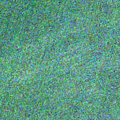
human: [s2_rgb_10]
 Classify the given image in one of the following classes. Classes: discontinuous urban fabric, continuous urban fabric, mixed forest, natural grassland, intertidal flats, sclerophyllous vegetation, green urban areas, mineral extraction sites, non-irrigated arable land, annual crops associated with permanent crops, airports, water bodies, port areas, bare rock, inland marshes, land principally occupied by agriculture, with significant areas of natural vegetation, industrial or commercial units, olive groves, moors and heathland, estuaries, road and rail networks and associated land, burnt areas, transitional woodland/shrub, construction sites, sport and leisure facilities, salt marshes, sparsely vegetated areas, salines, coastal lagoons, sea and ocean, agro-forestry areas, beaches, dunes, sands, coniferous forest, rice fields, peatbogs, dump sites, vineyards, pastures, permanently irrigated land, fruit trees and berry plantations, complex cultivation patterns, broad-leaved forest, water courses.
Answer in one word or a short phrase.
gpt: water bodies